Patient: sex F, age 65
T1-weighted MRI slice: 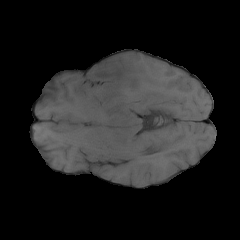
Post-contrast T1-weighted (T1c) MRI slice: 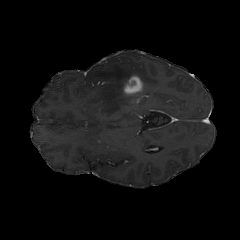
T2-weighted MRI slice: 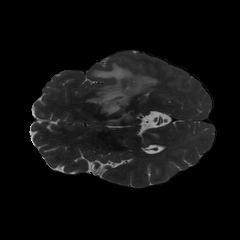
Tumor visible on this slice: yes
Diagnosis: Glioblastoma, IDH-wildtype
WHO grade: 4